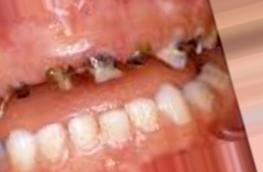
Condition: Caries